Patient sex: F
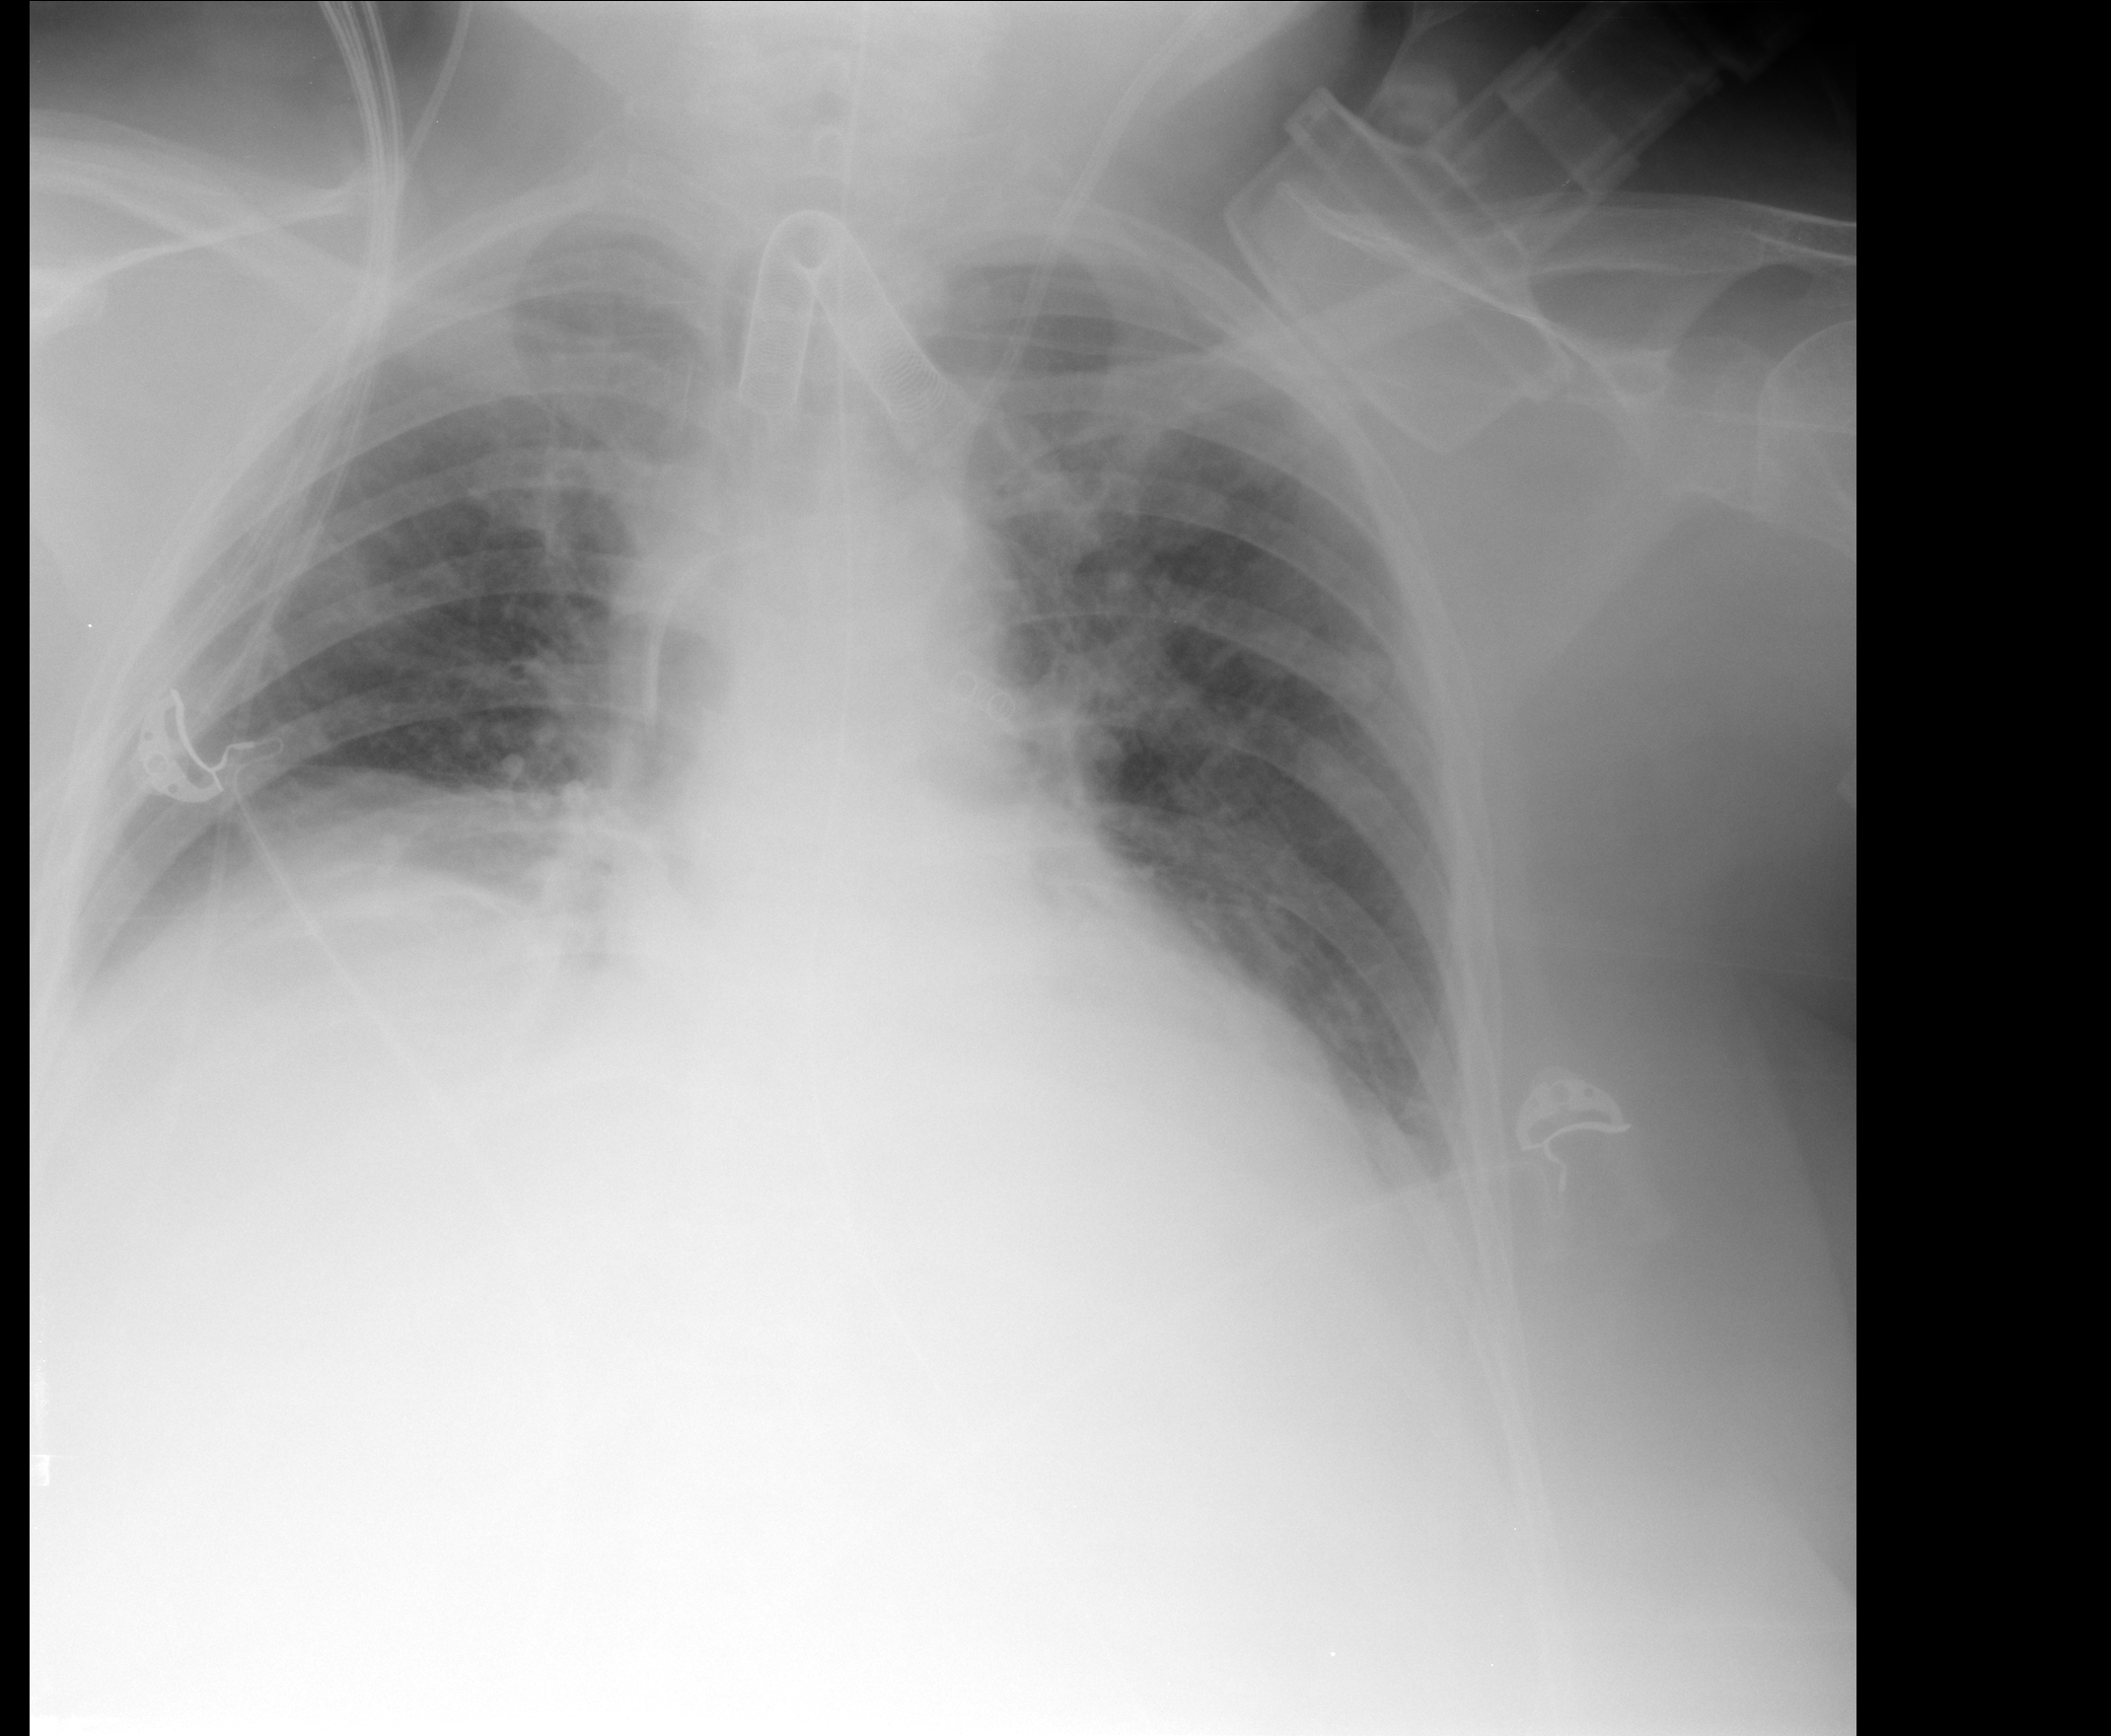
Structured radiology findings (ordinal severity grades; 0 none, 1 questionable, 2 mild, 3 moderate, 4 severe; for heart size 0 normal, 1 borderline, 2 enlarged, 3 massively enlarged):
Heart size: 2
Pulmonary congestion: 1
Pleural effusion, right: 0
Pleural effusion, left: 1
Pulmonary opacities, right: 0
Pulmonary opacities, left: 0
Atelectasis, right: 2
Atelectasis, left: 1